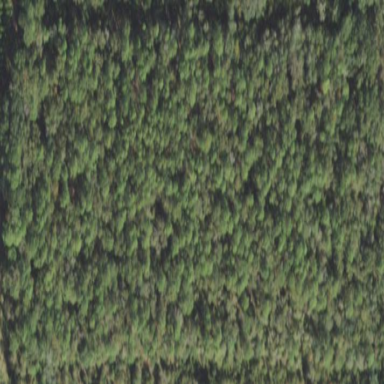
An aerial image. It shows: Woodland with needle-leaved trees.